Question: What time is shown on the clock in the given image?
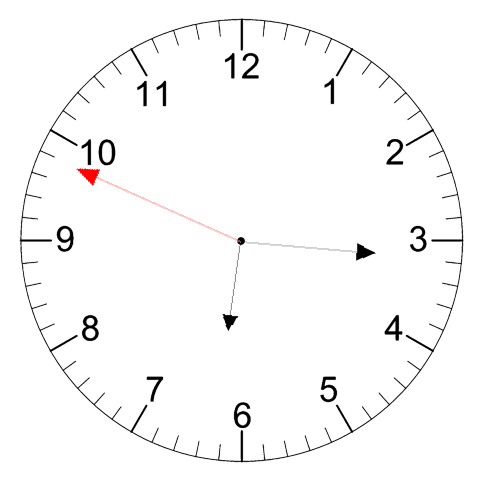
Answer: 06:15:49